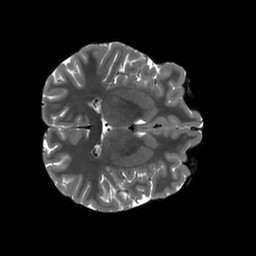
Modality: T2w
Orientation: axial
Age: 19
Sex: female
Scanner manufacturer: siemens
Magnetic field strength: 3 T
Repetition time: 3.2 s
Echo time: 0.566 s